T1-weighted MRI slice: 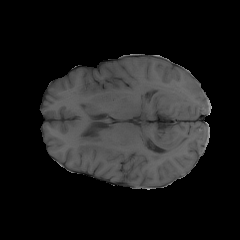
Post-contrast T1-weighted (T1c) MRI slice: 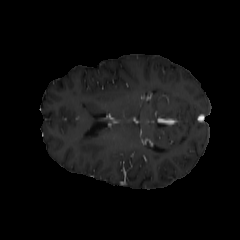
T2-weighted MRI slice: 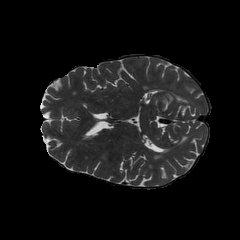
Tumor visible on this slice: no